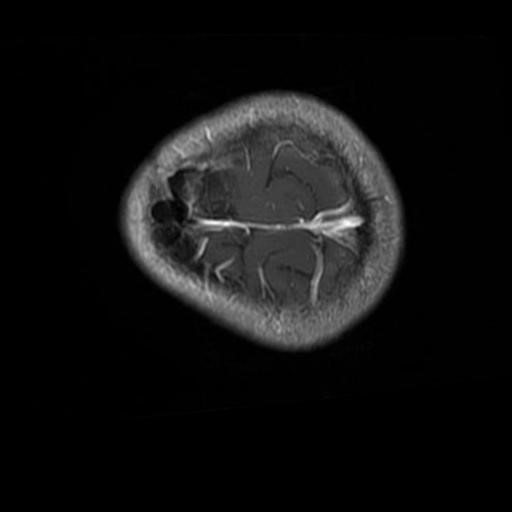
Label: brain_glioma